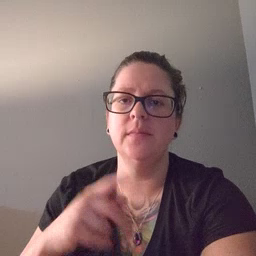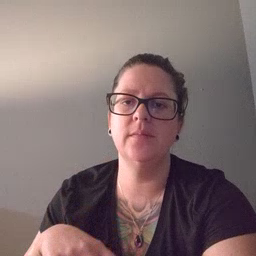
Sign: TV